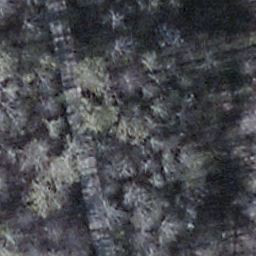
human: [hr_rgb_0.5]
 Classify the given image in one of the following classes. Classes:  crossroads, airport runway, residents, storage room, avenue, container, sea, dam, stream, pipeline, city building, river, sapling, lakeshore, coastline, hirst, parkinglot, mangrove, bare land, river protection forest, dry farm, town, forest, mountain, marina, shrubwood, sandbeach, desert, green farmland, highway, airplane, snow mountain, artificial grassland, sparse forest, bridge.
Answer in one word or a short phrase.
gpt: shrubwood